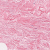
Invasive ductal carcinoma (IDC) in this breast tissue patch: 0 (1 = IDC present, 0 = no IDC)